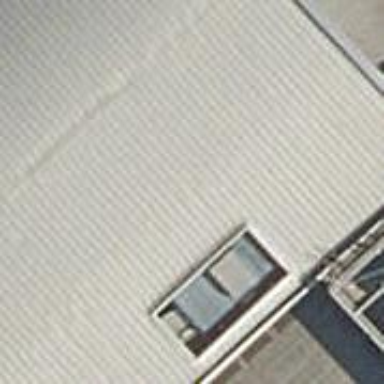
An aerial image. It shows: Clothing store.